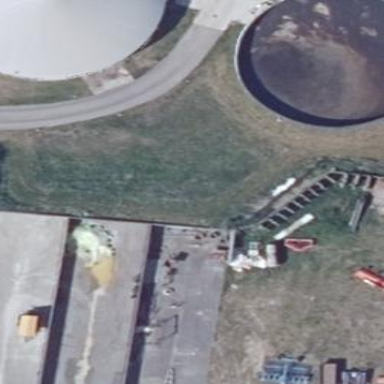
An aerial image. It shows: Bunker silo.